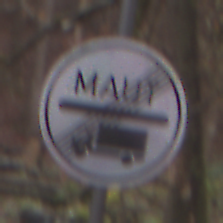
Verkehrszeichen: EndeMautpflicht
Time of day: Midday
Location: Outdoor (Nature)
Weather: Overcast
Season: Autumn
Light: Natural